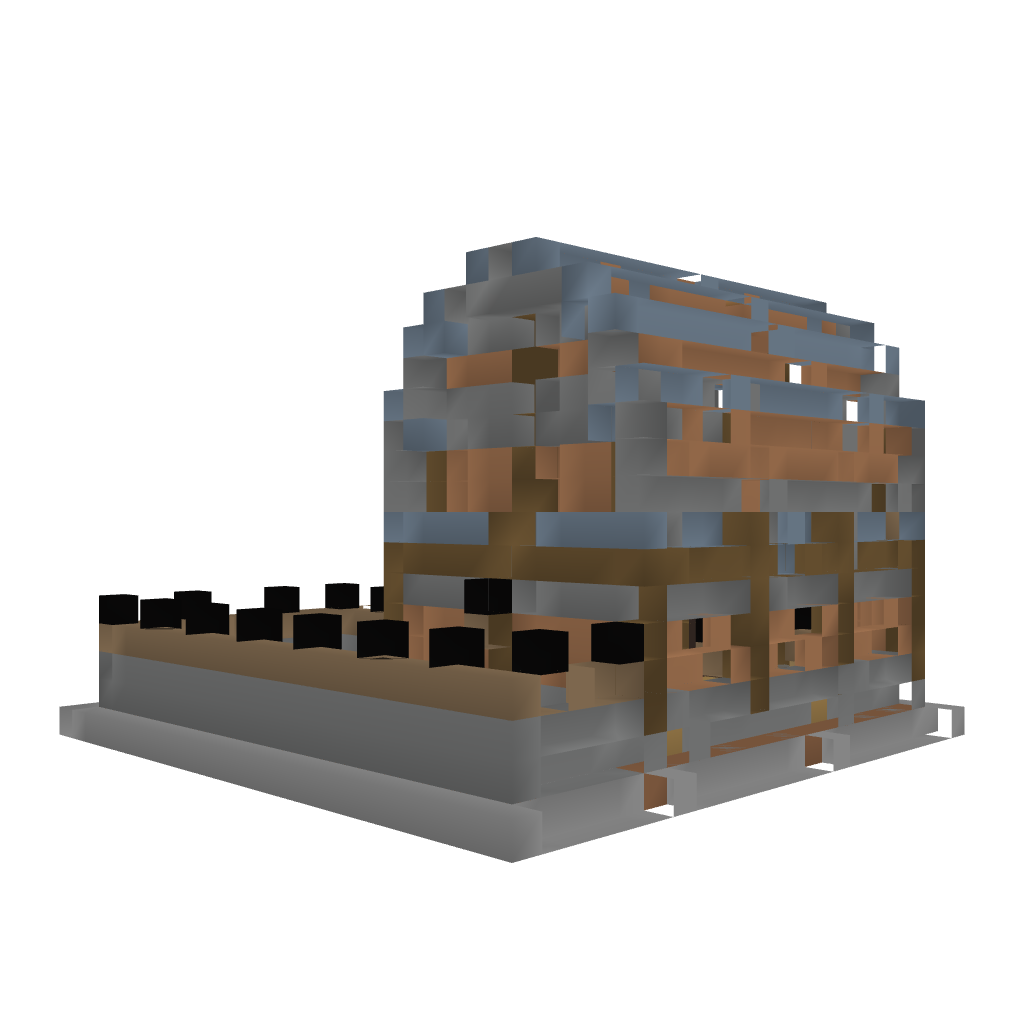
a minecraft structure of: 3 Stall Barn